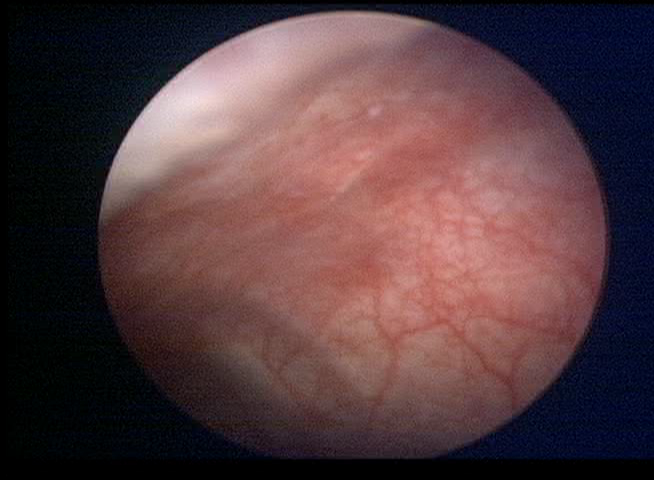
Modality: WLC
Class: Normal mucosa
Bladder cancer association: No